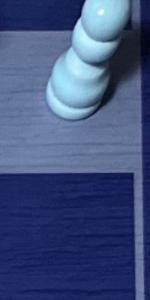
Label: Empty